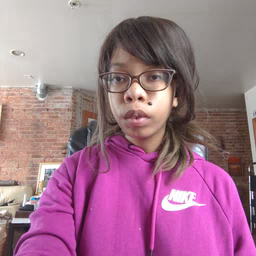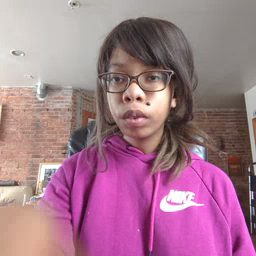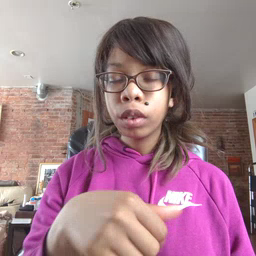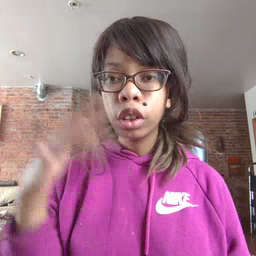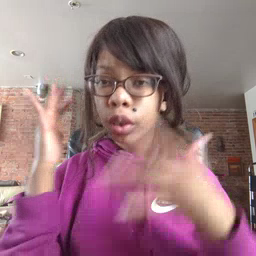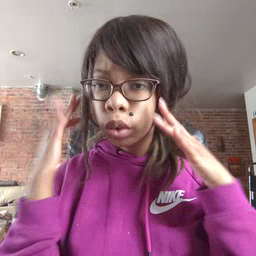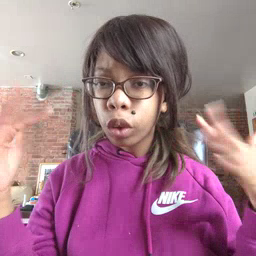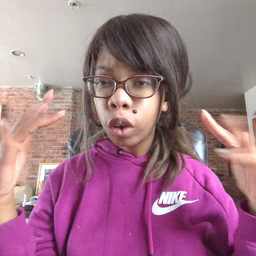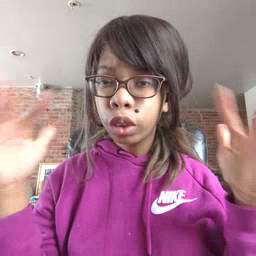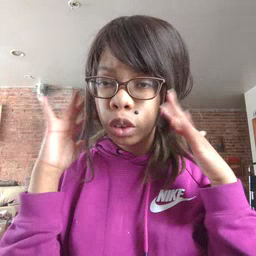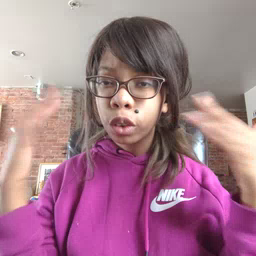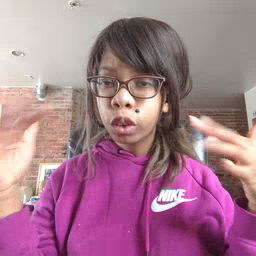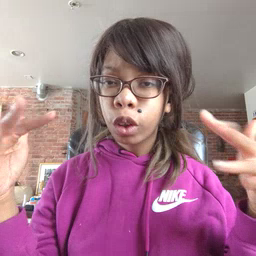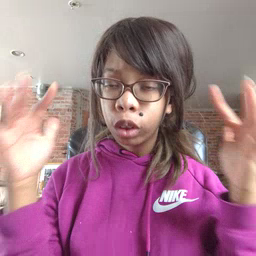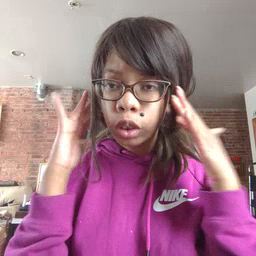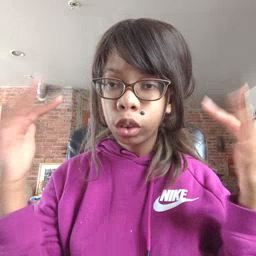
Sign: noisy